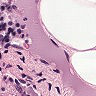
Metastatic tissue present: no